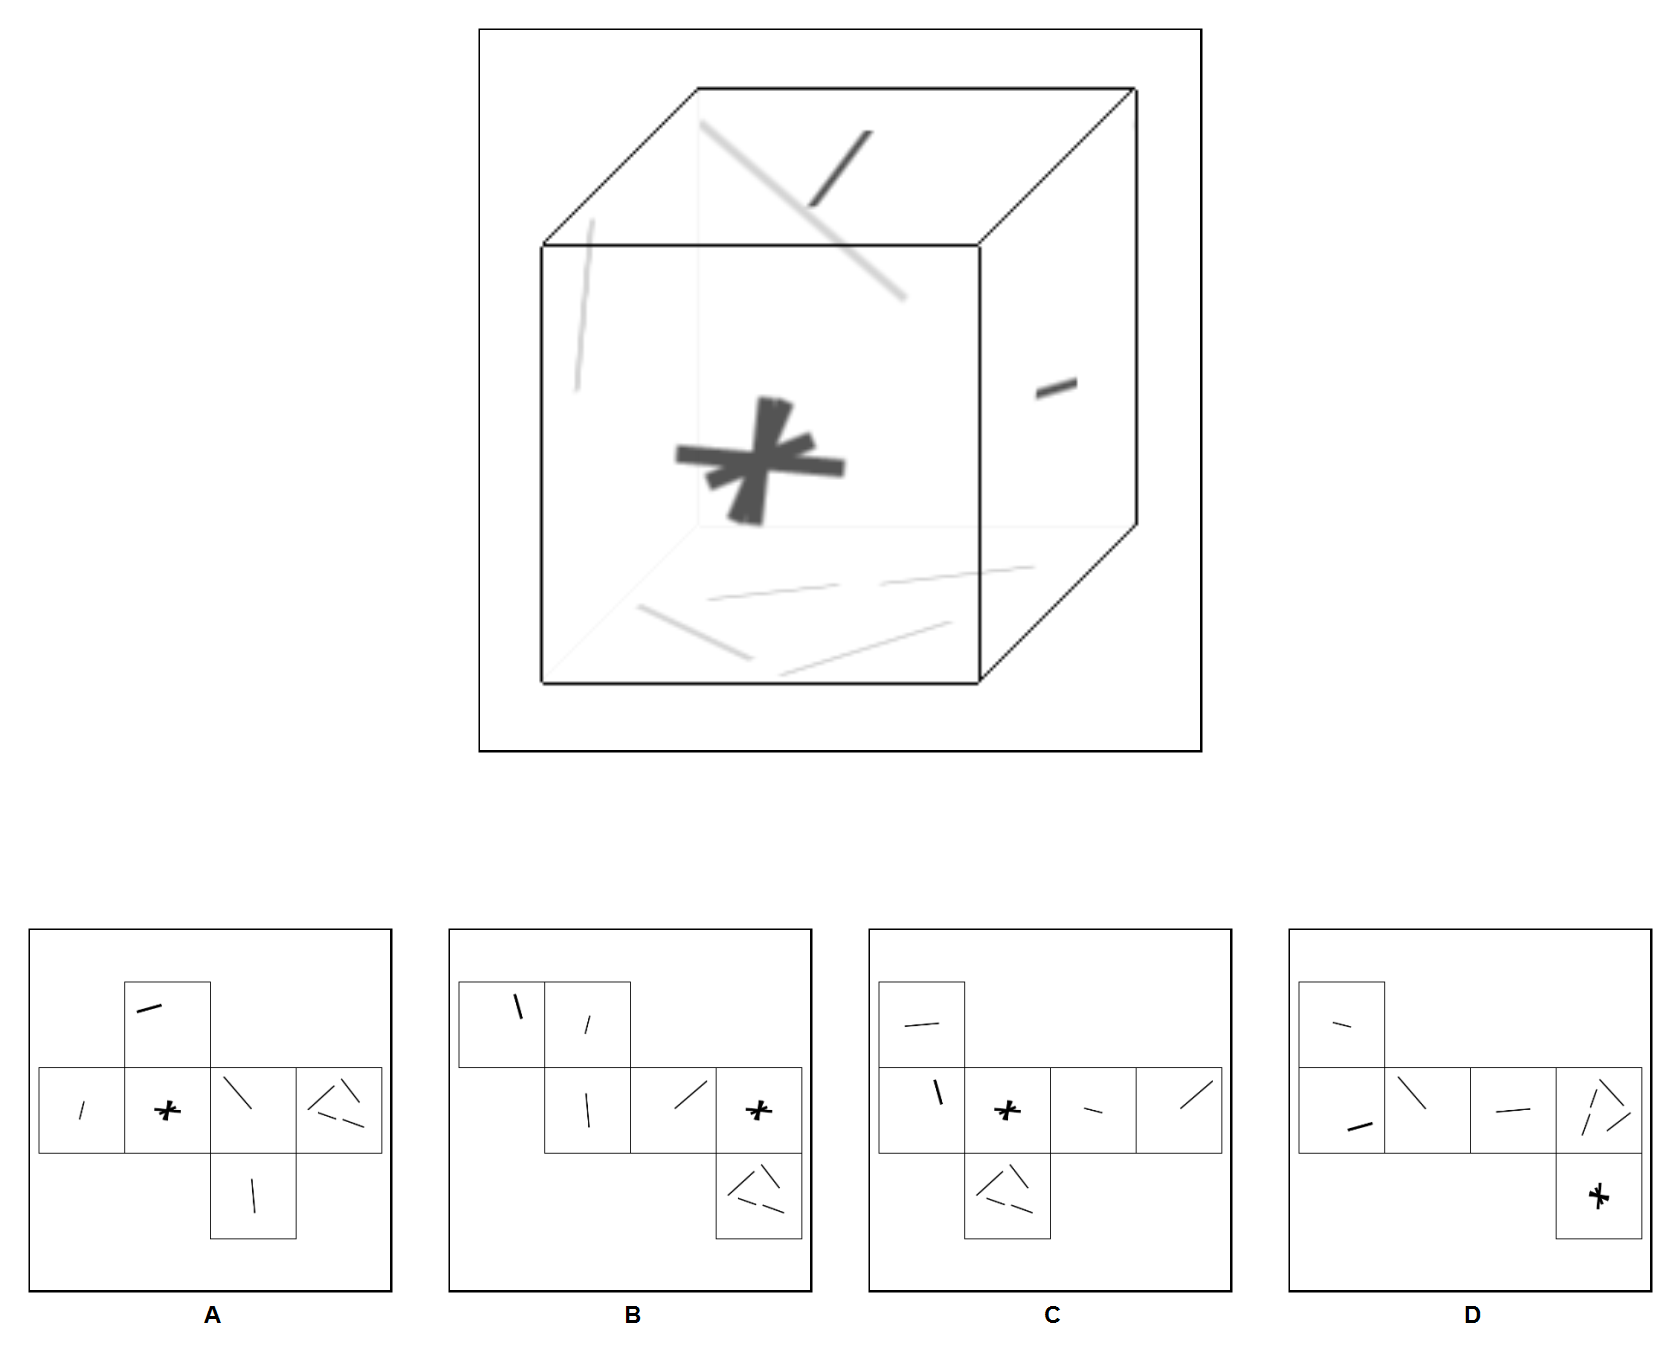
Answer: C